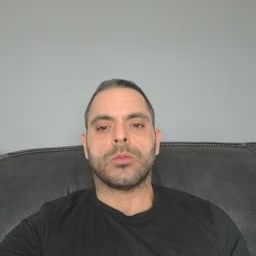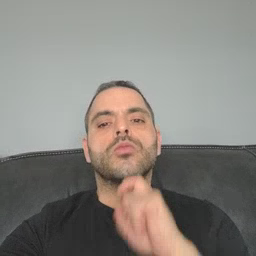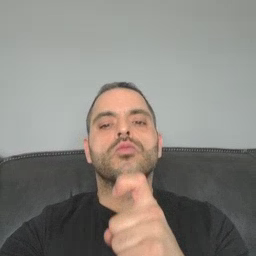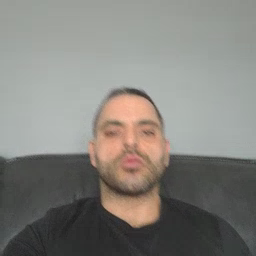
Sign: garbage